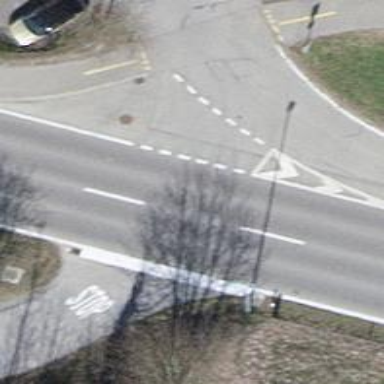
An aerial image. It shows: Primary road with asphalt surface.